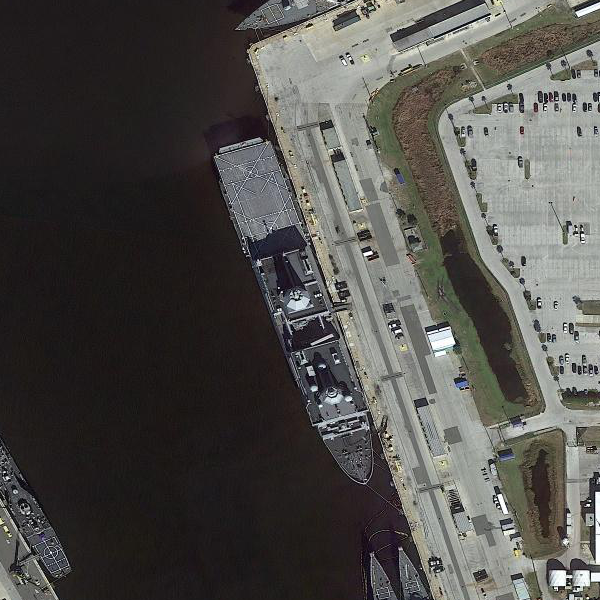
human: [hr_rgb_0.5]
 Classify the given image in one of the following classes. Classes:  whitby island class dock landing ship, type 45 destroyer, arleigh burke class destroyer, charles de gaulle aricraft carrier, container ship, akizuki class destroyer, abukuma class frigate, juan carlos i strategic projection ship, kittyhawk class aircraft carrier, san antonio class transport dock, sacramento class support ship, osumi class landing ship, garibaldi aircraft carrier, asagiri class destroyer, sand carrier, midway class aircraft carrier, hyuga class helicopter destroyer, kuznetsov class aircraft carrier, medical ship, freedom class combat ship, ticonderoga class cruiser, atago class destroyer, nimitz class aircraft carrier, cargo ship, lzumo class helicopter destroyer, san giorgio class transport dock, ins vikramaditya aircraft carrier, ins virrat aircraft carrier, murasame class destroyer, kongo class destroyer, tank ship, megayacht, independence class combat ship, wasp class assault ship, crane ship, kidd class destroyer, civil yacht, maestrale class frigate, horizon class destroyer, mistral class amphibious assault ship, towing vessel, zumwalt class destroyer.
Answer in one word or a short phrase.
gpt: San Antonio class transport dock